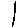
Label: line